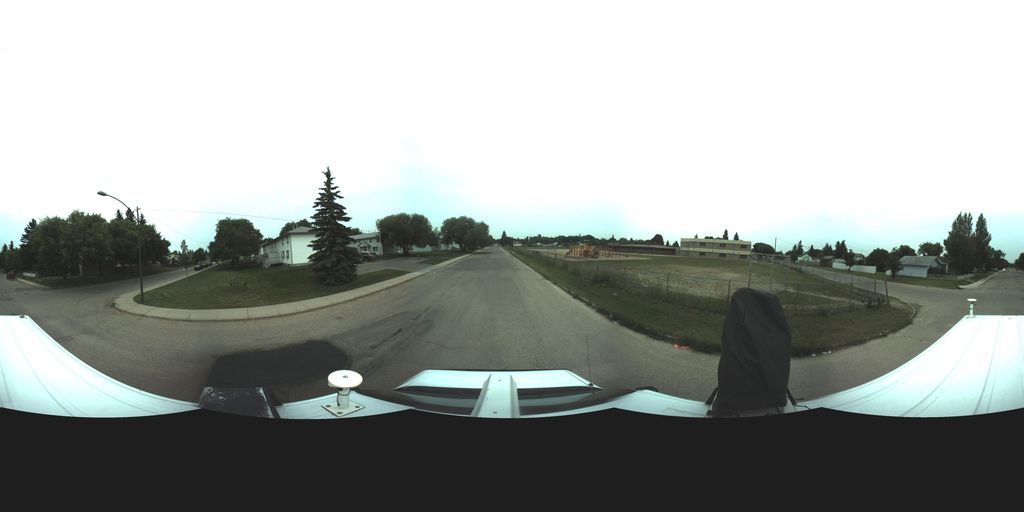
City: saskatoon